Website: walmart
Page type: cart
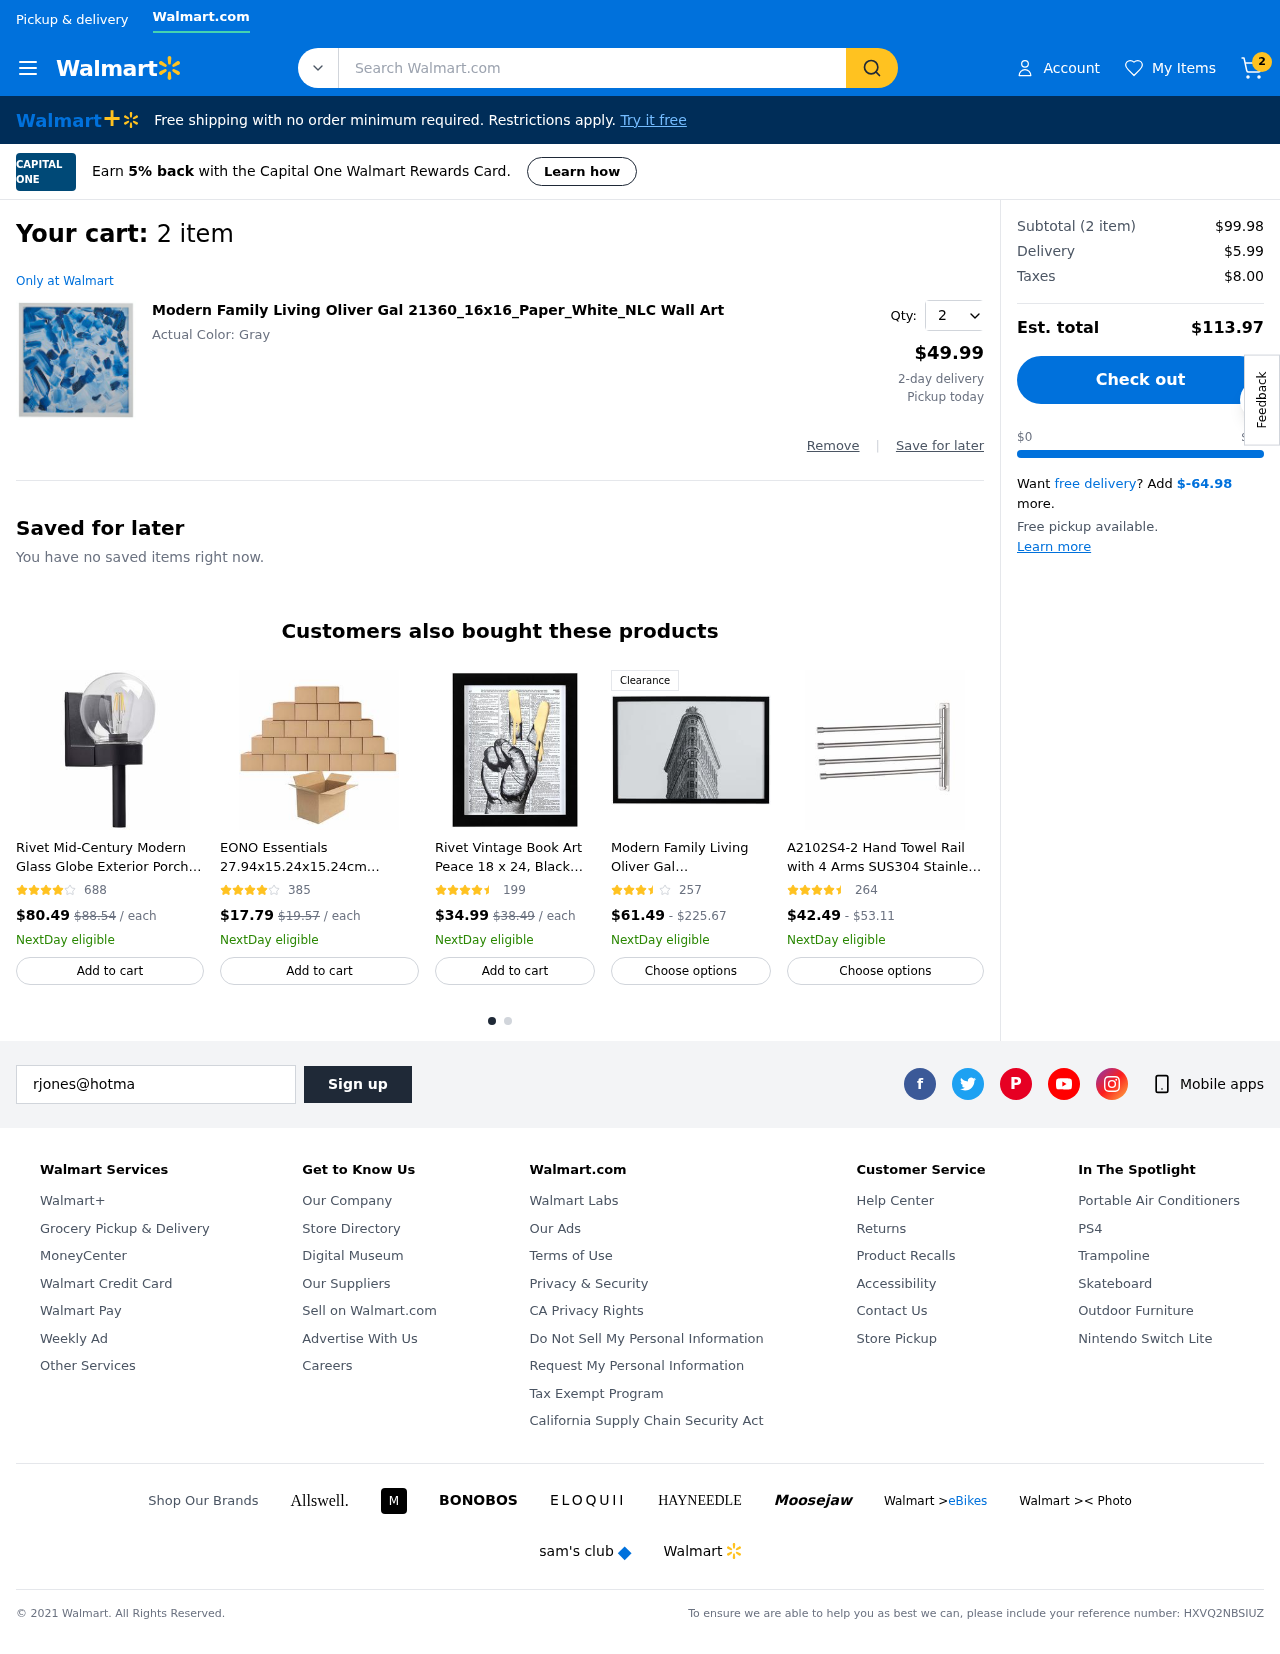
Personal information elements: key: PII_EMAIL
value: rjones@hotmail.com
Product elements: key: PRODUCT1_NAME
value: Modern Family Living Oliver Gal 21360_16x16_Paper_White_NLC Wall Art
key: PRODUCT1_PRICE
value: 49.99
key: PRODUCT1_QUANTITY
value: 2
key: PRODUCT2_NAME
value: Rivet Mid-Century Modern Glass Globe Exterior Porch Wall Sconce Fixture with Light Bulb - 5.87 x 7.1
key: PRODUCT2_NUM_RATINGS
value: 688
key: PRODUCT2_PRICE
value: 80.49
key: PRODUCT3_NAME
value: EONO Essentials 27.94x15.24x15.24cm Packing Shipping Mailing Boxes 25 Pack Single Wall Corrugated Ca
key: PRODUCT3_NUM_RATINGS
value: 385
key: PRODUCT3_PRICE
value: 17.79
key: PRODUCT4_NAME
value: Rivet Vintage Book Art Peace 18 x 24, Black Frame-P
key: PRODUCT4_NUM_RATINGS
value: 199
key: PRODUCT4_PRICE
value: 34.99
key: PRODUCT5_NAME
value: Modern Family Living Oliver Gal CC20105_24x16_GLOS_FLAT_NLC Wall Art
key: PRODUCT5_NUM_RATINGS
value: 257
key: PRODUCT5_PRICE
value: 61.49
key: PRODUCT6_NAME
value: A2102S4-2 Hand Towel Rail with 4 Arms SUS304 Stainless Steel Hand Towel Holder for Hanging 180° Rota
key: PRODUCT6_NUM_RATINGS
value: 264
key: PRODUCT6_PRICE
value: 42.49
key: PRODUCT2_ORIGINAL_PRICE
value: $88.54
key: PRODUCT3_ORIGINAL_PRICE
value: $19.57
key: PRODUCT4_ORIGINAL_PRICE
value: $38.49
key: PRODUCT5_PRICE_MAX
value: $225.67
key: PRODUCT6_PRICE_MAX
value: $53.11
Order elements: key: ORDER_NUM_ITEMS
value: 2
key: ORDER_NUM_ITEMS
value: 2 item
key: ORDER_SUBTOTAL
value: $99.98
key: ORDER_SHIPPING_COST
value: $5.99
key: ORDER_TAX
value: $8.00
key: ORDER_TOTAL
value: $113.97
Search elements: key: HEADER_SEARCH
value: Search Walmart.com